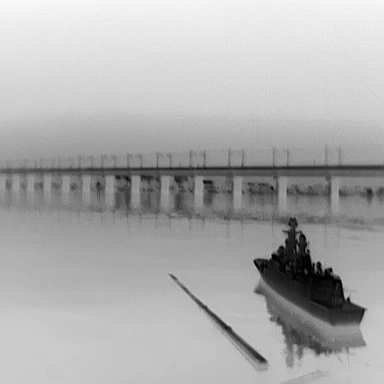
There is a warship in the infrared image.